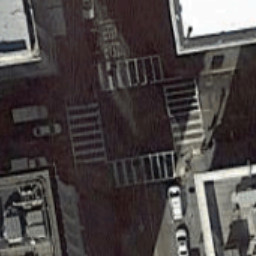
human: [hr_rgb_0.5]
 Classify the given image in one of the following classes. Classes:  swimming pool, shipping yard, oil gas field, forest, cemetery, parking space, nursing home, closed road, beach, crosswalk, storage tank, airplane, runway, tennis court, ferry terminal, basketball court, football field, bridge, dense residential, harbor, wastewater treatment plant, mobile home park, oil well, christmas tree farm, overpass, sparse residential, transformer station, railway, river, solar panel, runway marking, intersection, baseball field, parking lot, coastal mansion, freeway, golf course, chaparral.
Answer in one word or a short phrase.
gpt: crosswalk